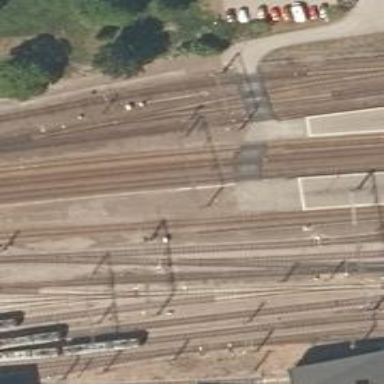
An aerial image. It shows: Railway crossing.